【题型】选择题　【知识点】平面几何　【难度】medium
如图，在$\text{Rt}\triangle ABC$中，$\angle BCA=90^\circ$，$\angle BAC=30^\circ$，$AB=8\mathrm{cm}$，把$\triangle ABC$以点$B$为中心，逆时针旋转使点$C$旋转到$AB$边的延长线上点$C'$处，则$AC$边扫过的图形（图中阴影部分）的面积为（  ）

A．$16\pi$ \quad B．$12\pi$ \quad C．$8\pi$ \quad D．$4\pi$

\vspace{0.2cm}
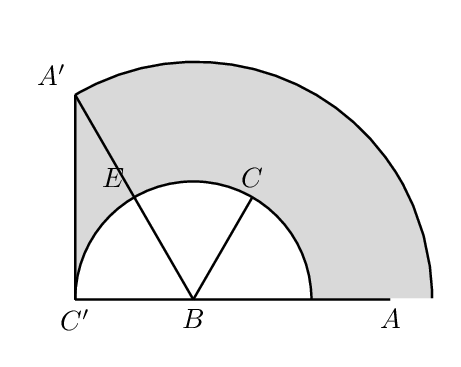
【解答】

\noindent \textbf{【答案】} A

\vspace{0.2cm}
\noindent \textbf{【分析】} 本题考查不规则图形面积的计算．首先求出$BC=4\mathrm{cm}$，$AC=4\sqrt{3}\mathrm{cm}$，然后根据$S_{\text{阴影}}=S_{\text{扇形}A'BA}-S_{\triangle ABC}-S_{\text{扇形}BCE}+S_{\triangle A'C'B}-S_{\text{扇形}BEC'}$，结合三角形面积公式和扇形面积公式进行计算即可．

\vspace{0.2cm}
\noindent \textbf{【详解】} 解：$\because \angle BCA=90^\circ$，$\angle BAC=30^\circ$，$AB=8\mathrm{cm}$，
$\therefore BC=4\mathrm{cm}$，$AC=4\sqrt{3}\mathrm{cm}$，
$S_{\text{阴影}}=S_{\text{扇形}A'BA}-S_{\triangle ABC}-S_{\text{扇形}BCE}+S_{\triangle A'C'B}-S_{\text{扇形}BEC'}$
$=S_{\text{扇形}A'BA}-S_{\text{扇形}BCE}-S_{\text{扇形}BEC'}$
$=\dfrac{120\pi\times8^2}{360}-\dfrac{60\pi\times4^2}{360}-\dfrac{60\pi\times4^2}{360}$
$=\dfrac{64\pi}{3}-\dfrac{8\pi}{3}-\dfrac{8\pi}{3}$
$=16\pi(\mathrm{cm}^2)$，
故选：A．